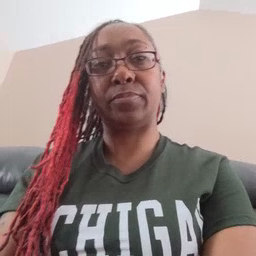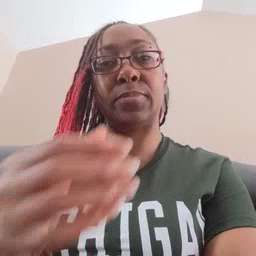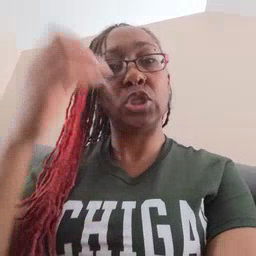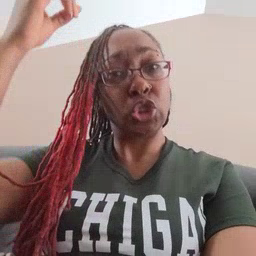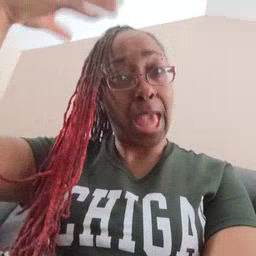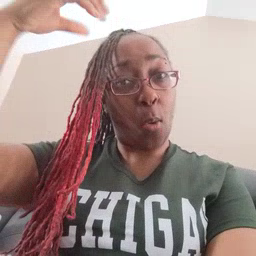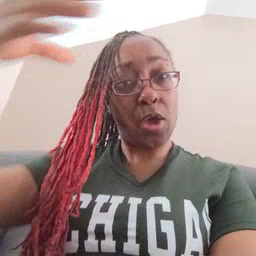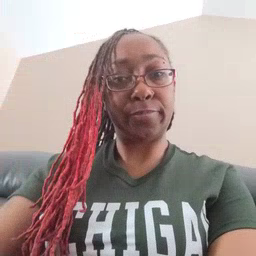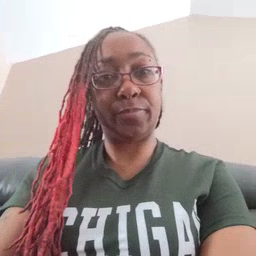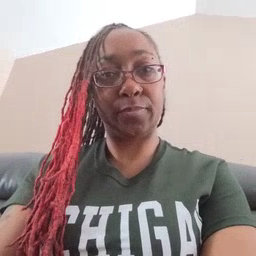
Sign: shower